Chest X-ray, PA view. Patient: 24 years old, sex F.
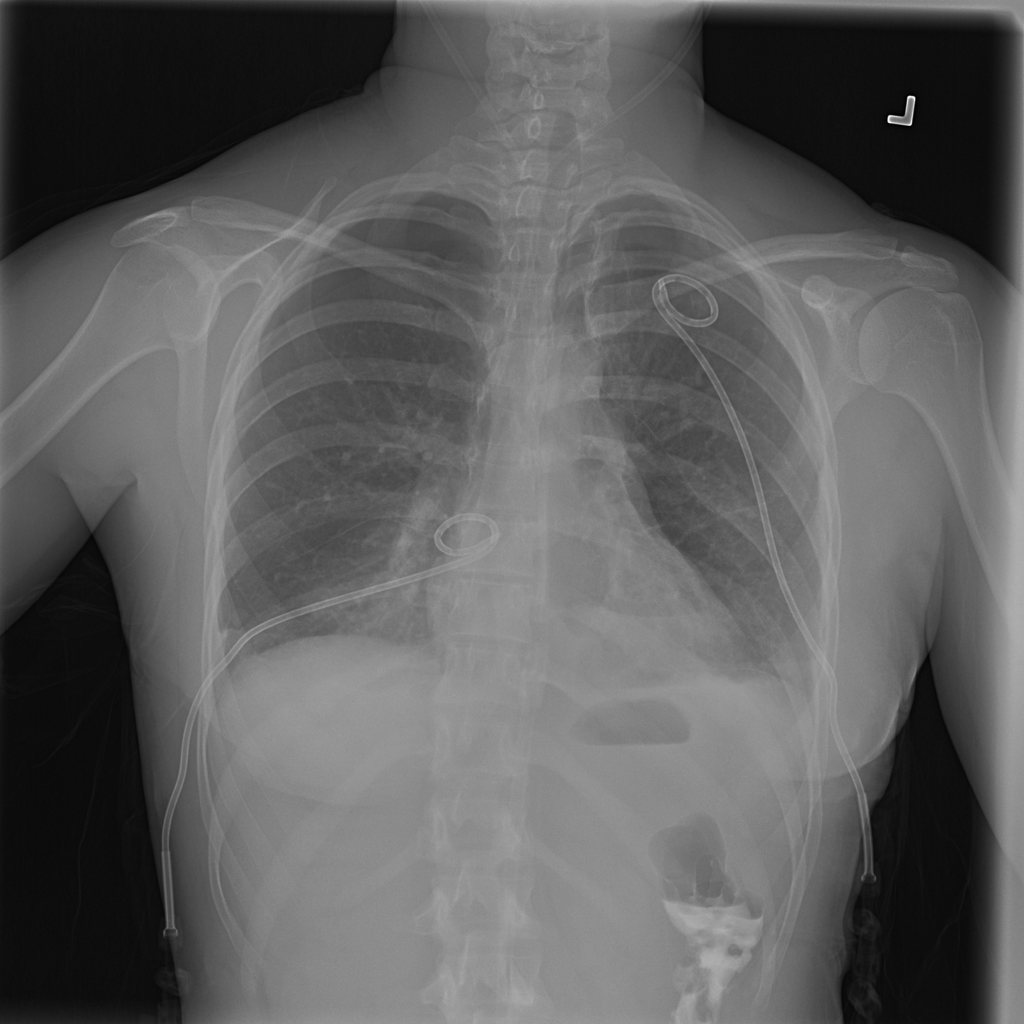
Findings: Atelectasis, Effusion, Pneumothorax